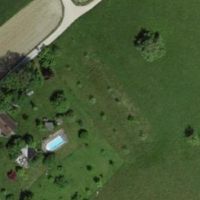
EUNIS habitat code: 25
Species observed at this site:
Corvus corone
Aegithalos caudatus
Jynx torquilla
Sylvia atricapilla
Spinus spinus
Erithacus rubecula
Dryocopus martius
Phoenicurus ochruros
Phoenicurus phoenicurus
Corvus corax
Cyanistes caeruleus
Sturnus vulgaris
Chloris chloris
Pyrrhula pyrrhula
Larus canus
Corvus frugilegus
Troglodytes troglodytes
Passer domesticus
Passer montanus
Turdus merula
Circus aeruginosus
Tachymarptis melba
Hirundo rustica
Milvus migrans
Milvus milvus
Turdus pilaris
Coccothraustes coccothraustes
Phylloscopus trochilus
Bombycilla garrulus
Motacilla alba
Certhia brachydactyla
Turdus philomelos
Emberiza citrinella
Dendrocopos major
Turdus viscivorus
Falco peregrinus
Buteo buteo
Anthus pratensis
Chroicocephalus ridibundus
Phylloscopus collybita
Alauda arvensis
Pica pica
Sitta europaea
Garrulus glandarius
Columba livia
Falco tinnunculus
Picus viridis
Ficedula hypoleuca
Grus grus
Anas platyrhynchos
Linaria cannabina
Streptopelia decaocto
Fringilla coelebs
Coloeus monedula
Carduelis carduelis
Columba palumbus
Nycticorax nycticorax
Phalacrocorax carbo
Dryobates minor
Fringilla montifringilla
Parus major
Columba oenas
Ciconia nigra
Ciconia ciconia
Accipiter nisus